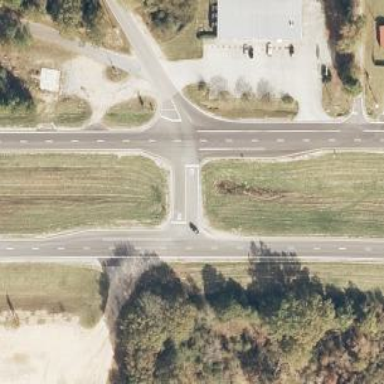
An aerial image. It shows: Stop road.